Interaction volume radius: 10 \u00c5
Interaction volume height: 15 \u00c5
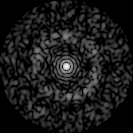
Disorder parameter: 0.8325